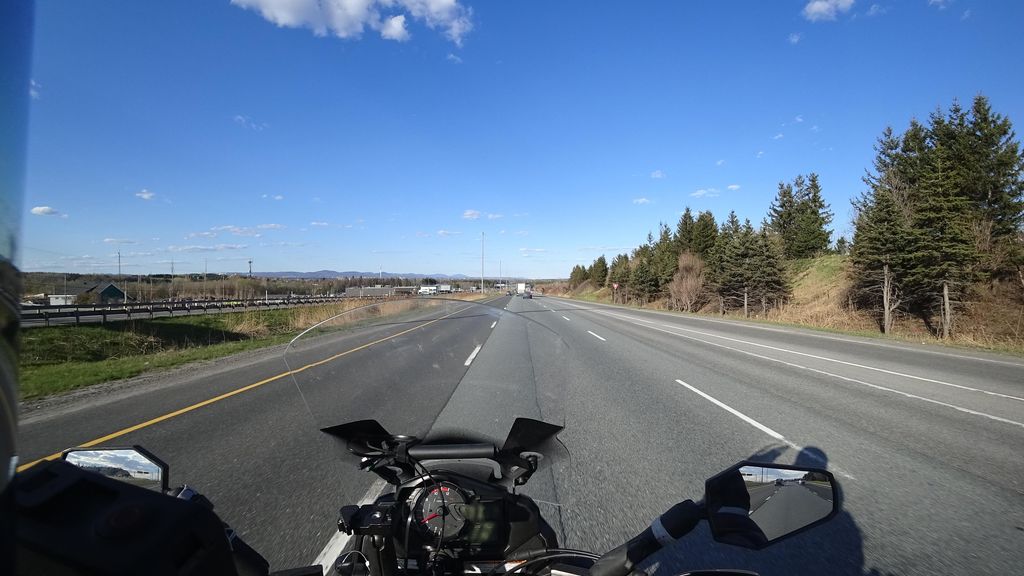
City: quebec_city